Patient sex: M
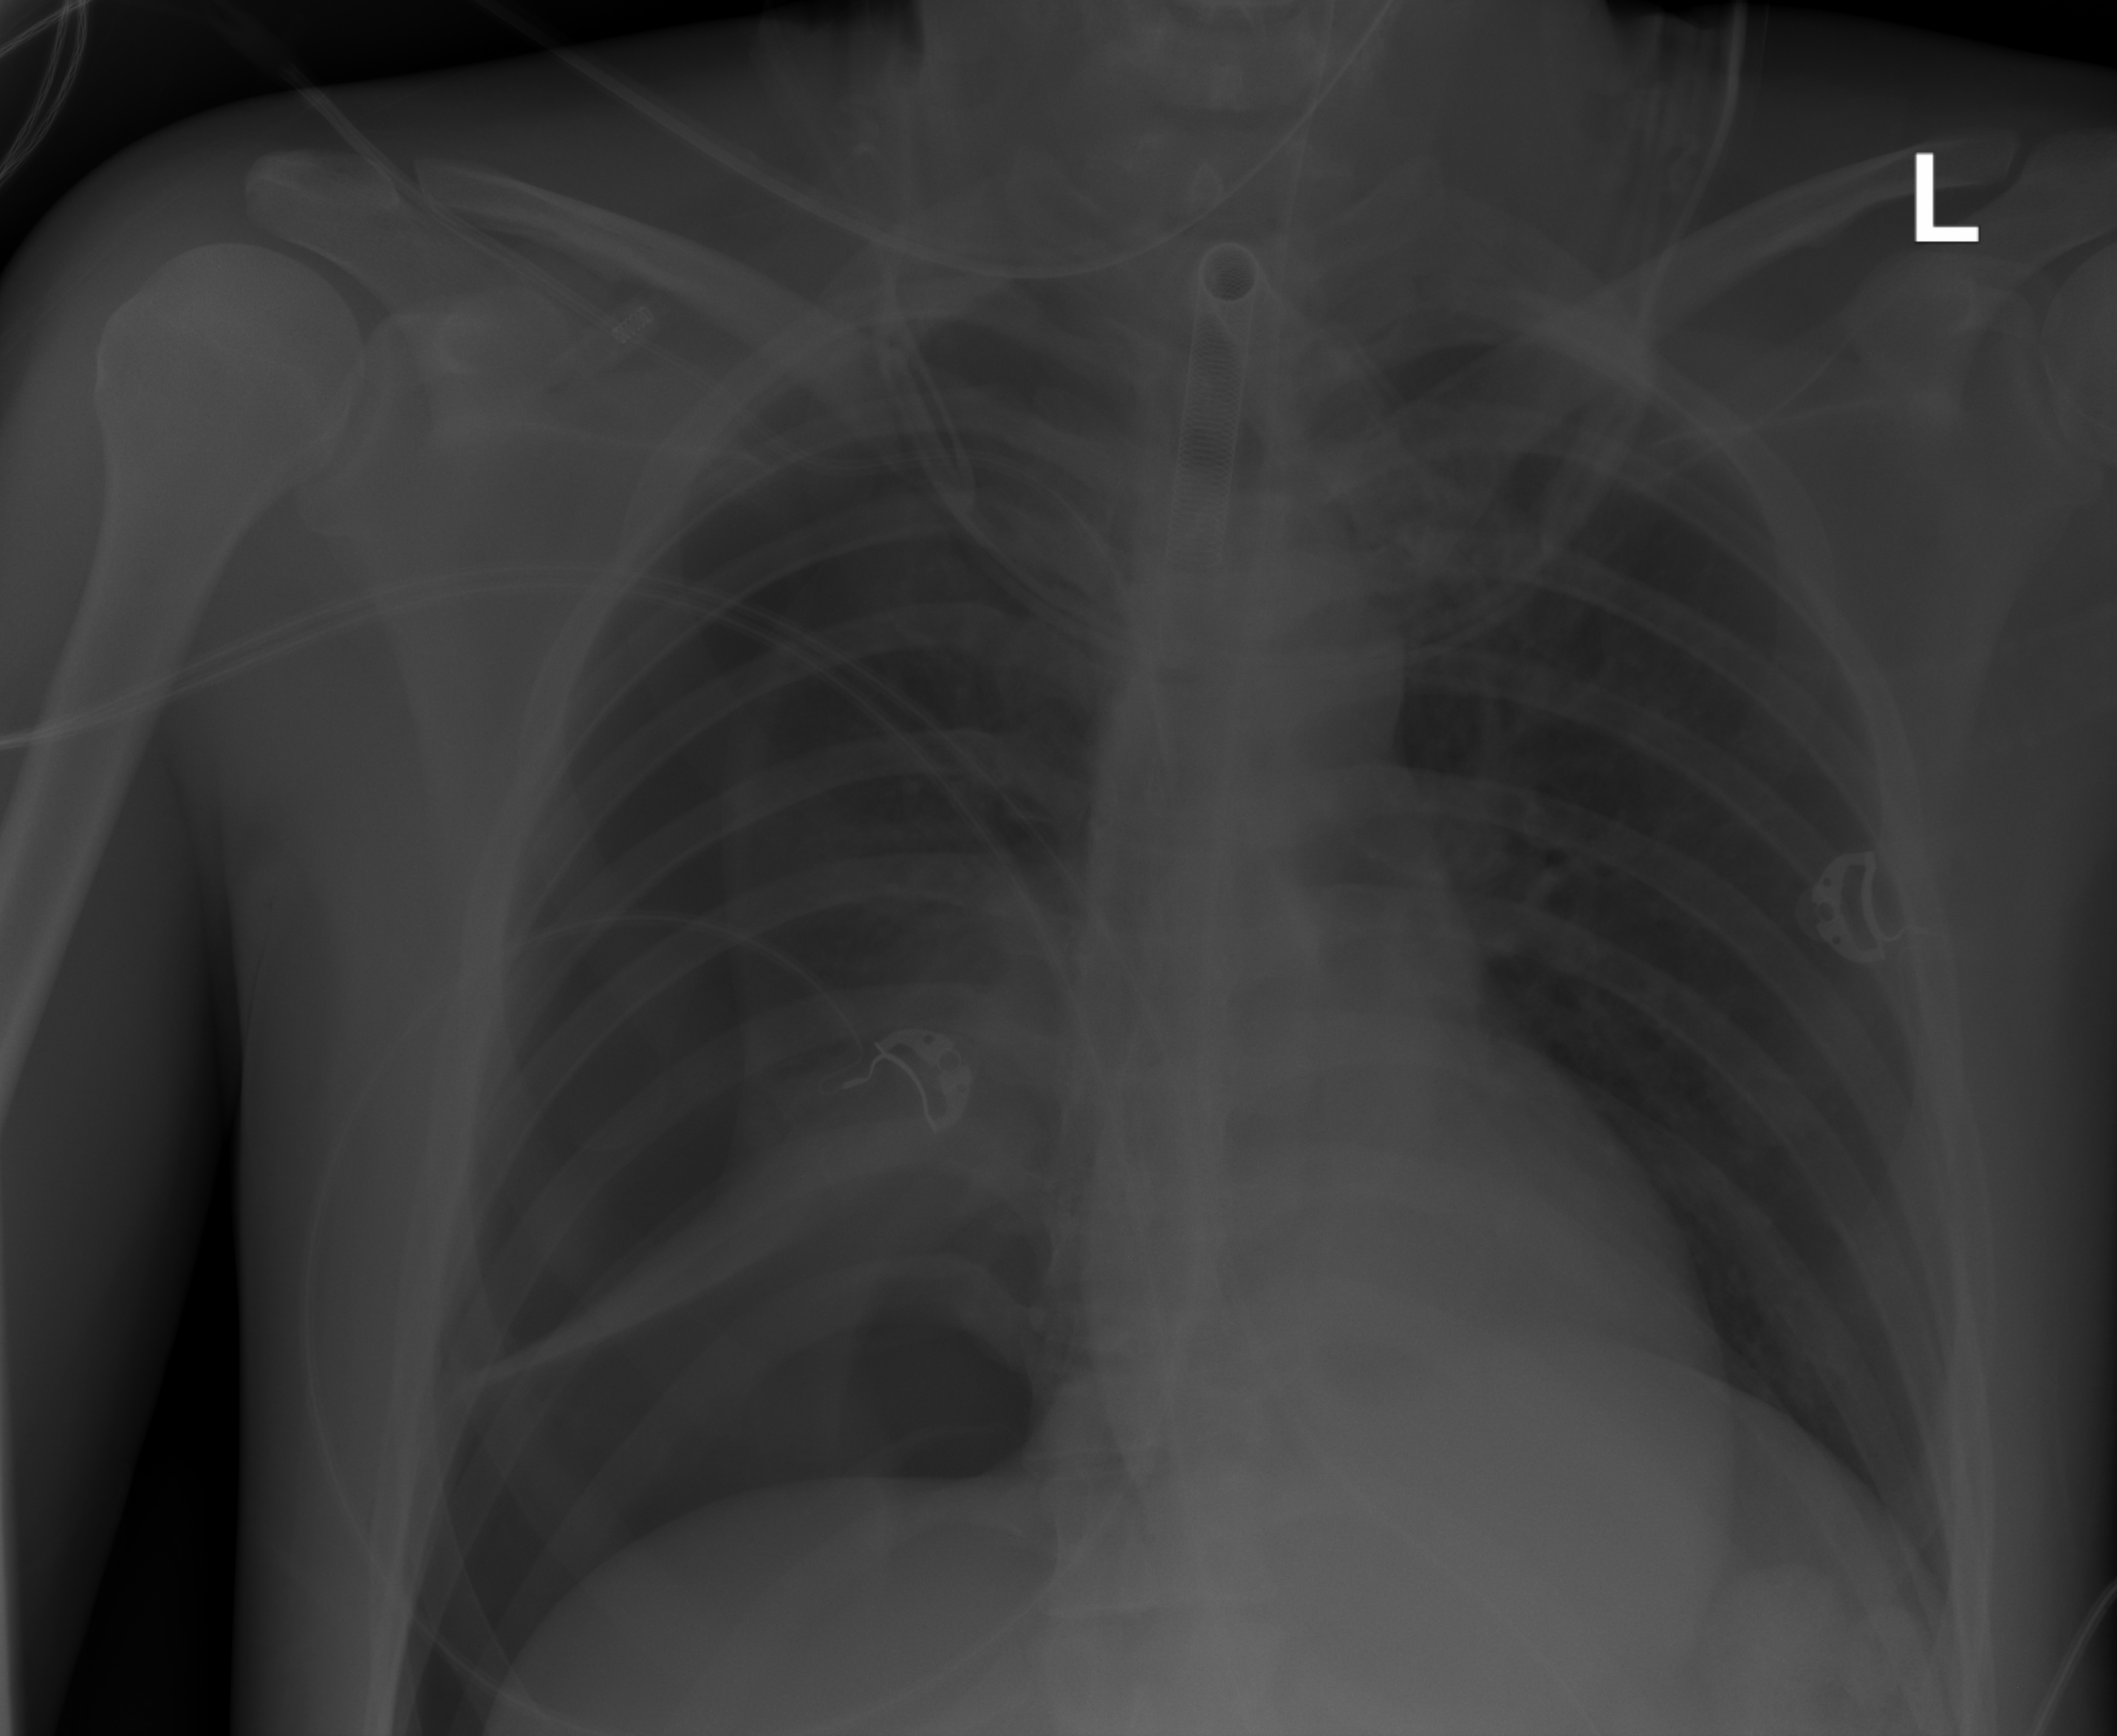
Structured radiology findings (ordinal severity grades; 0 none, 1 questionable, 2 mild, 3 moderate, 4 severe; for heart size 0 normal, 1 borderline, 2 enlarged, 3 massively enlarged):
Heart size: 0
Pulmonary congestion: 0
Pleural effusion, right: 3
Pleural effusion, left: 0
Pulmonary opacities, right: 0
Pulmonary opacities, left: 0
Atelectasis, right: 3
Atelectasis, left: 0